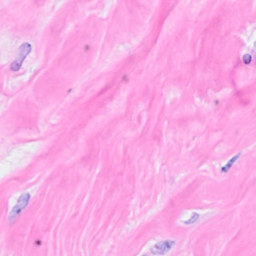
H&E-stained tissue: Breast